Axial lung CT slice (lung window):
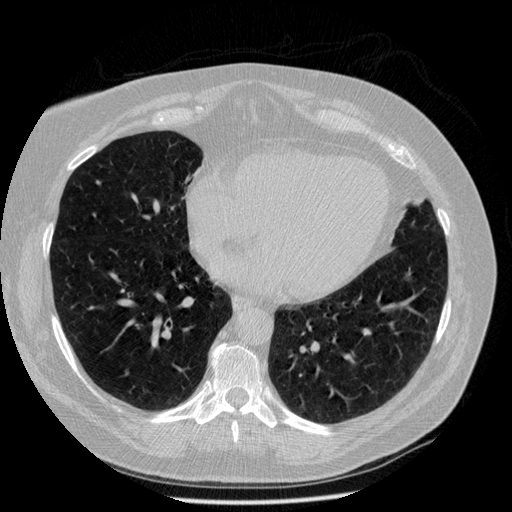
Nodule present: no